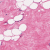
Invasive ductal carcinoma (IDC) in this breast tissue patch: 0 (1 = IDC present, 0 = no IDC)